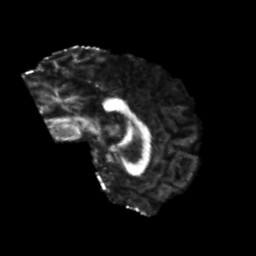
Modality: FA
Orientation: sagittal
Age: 26
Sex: male
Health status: healthy
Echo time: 0.074 s